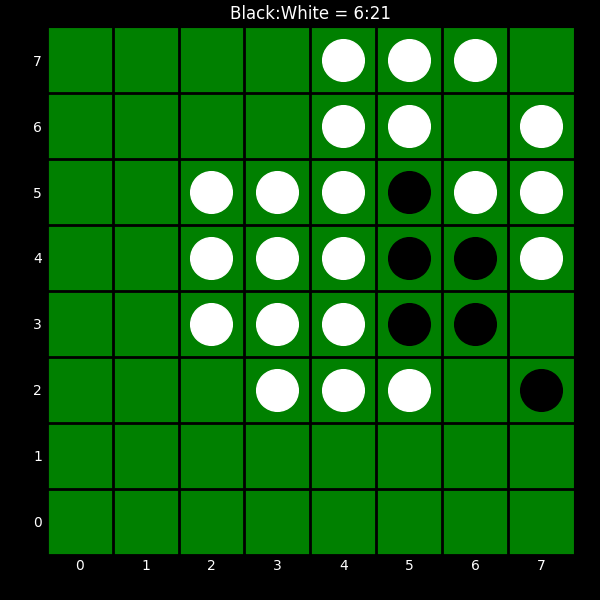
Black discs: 6
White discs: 21